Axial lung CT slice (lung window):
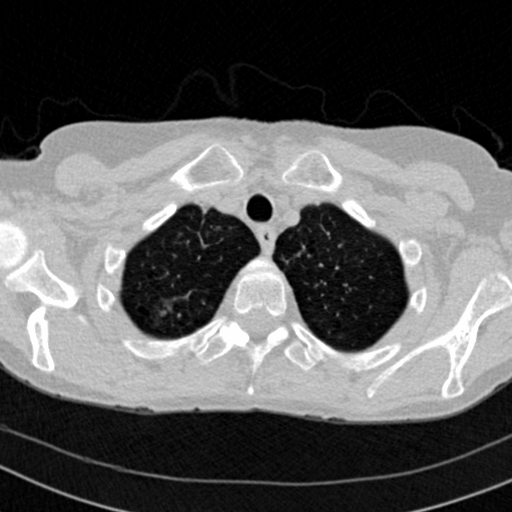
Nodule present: yes
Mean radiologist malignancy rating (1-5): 3.75